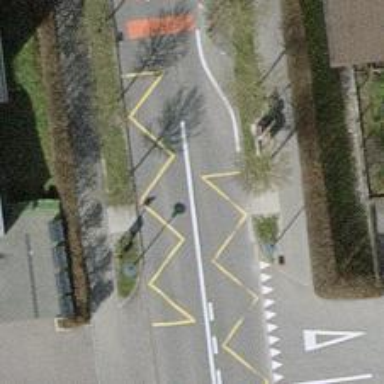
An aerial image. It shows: Bus stop with designated public transport stop position.